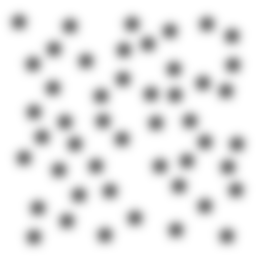
Squares: 0
Triangles: 0
Stars: 48
Total shapes: 48